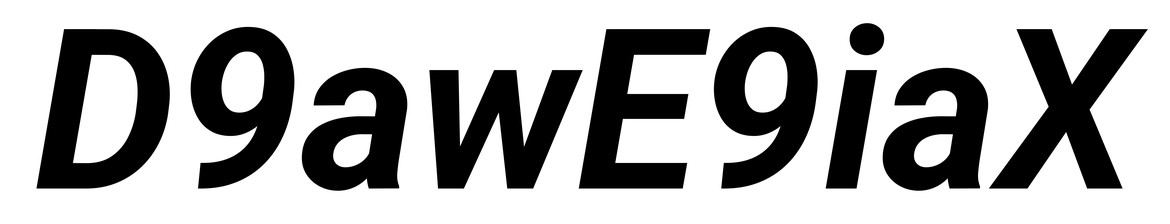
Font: Roboto-Italic_Bold_Italic